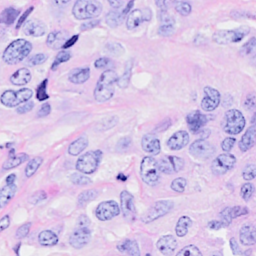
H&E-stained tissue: Breast